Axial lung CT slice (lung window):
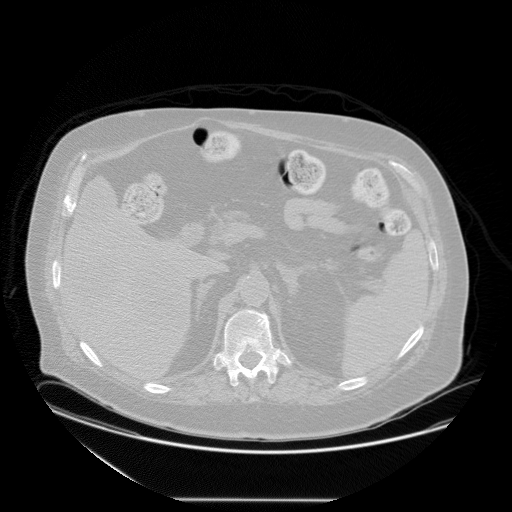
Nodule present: no